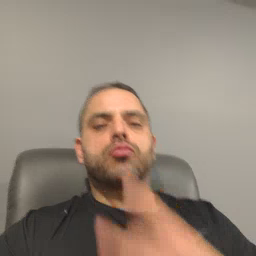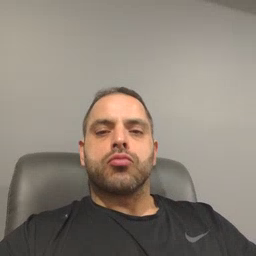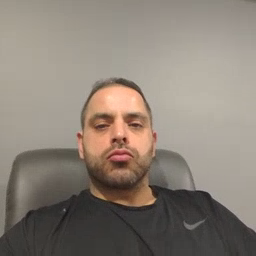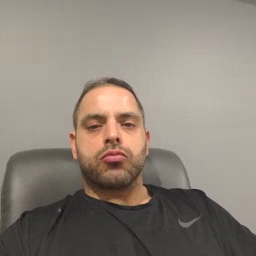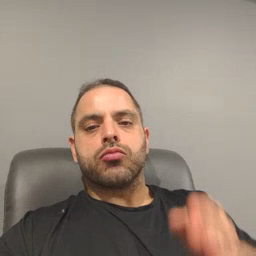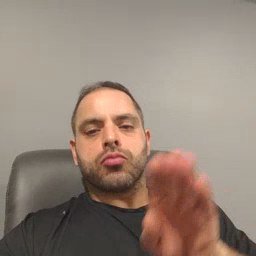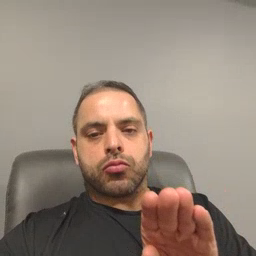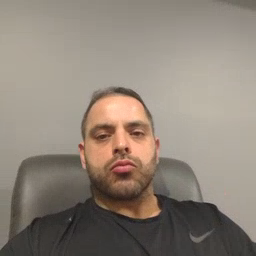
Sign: close